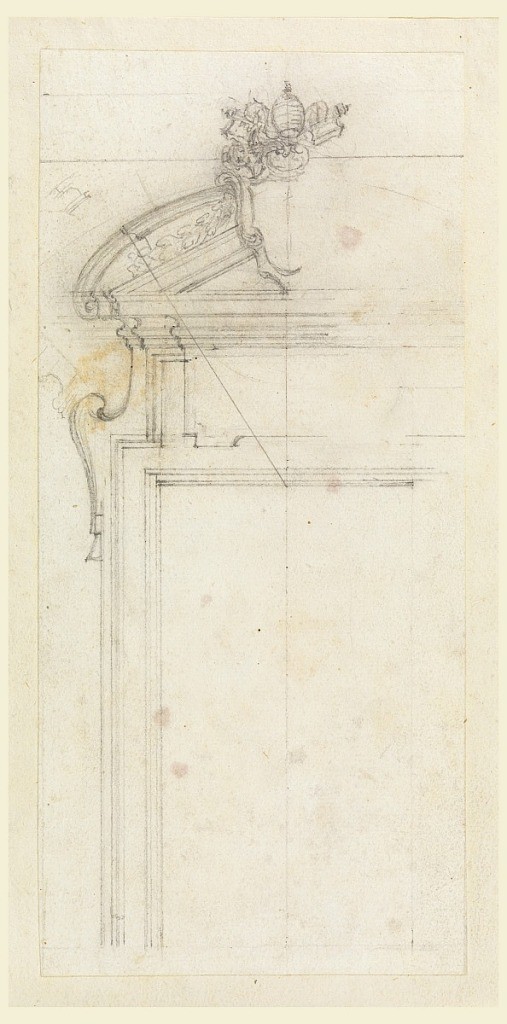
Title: Design for a Door Case
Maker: Carlo Marchionni, Italian, 1702–1786
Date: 1725–50
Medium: Graphite on laid paper
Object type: Drawing
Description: The left half is executed. The overdoor has a surbased pediment inscribed into a circular one with a papal escutcheon in front.